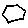
Label: hexagon